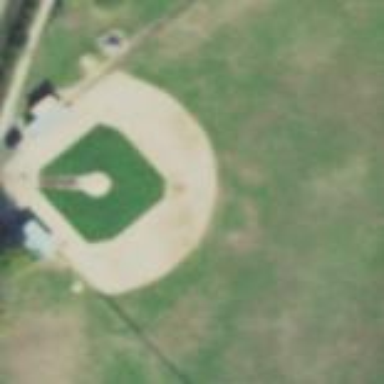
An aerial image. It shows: Baseball pitch for leisure land activities.